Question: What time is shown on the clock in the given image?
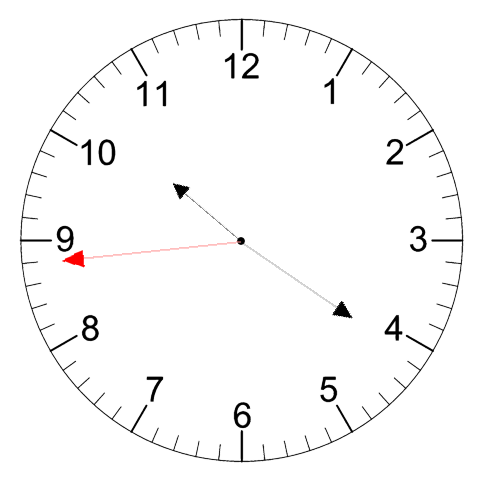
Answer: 10:20:44